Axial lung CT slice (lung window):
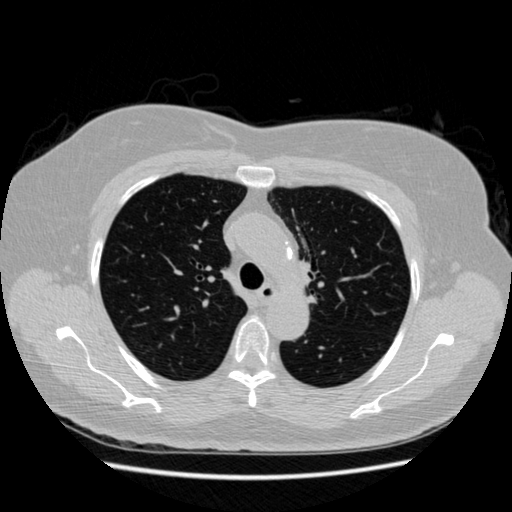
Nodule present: no